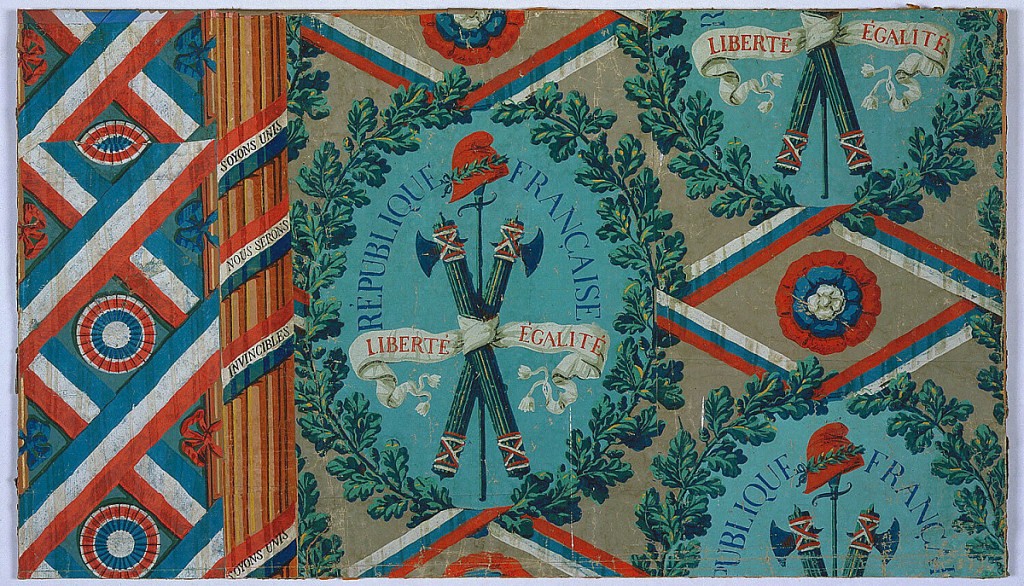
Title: République Française Liberté Égalité
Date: ca. 1792
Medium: Block printed on handmade paper
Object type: Sidewall and attached border
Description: Wallpaper designed for the French Revolution, illustrated with oak leaf wreath enclosing crossed fasces, sword & Phrygian cap. Tricolor ribbons wrapped around fluted column bear legend: "Soyons Unis/Nous Serons/Invincibles."